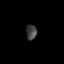
Tissue: lung
Cell type: Epithelial cells
Senescence score: 0.1436
Nuclear area (px): 159
Mean DAPI intensity: 65.031